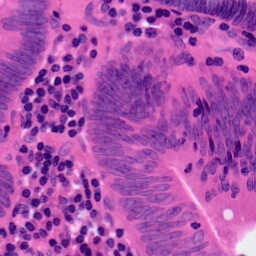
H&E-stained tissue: Colon